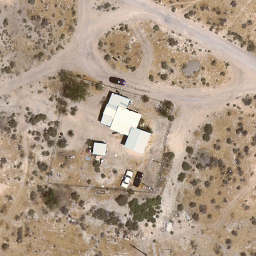
Label: residential